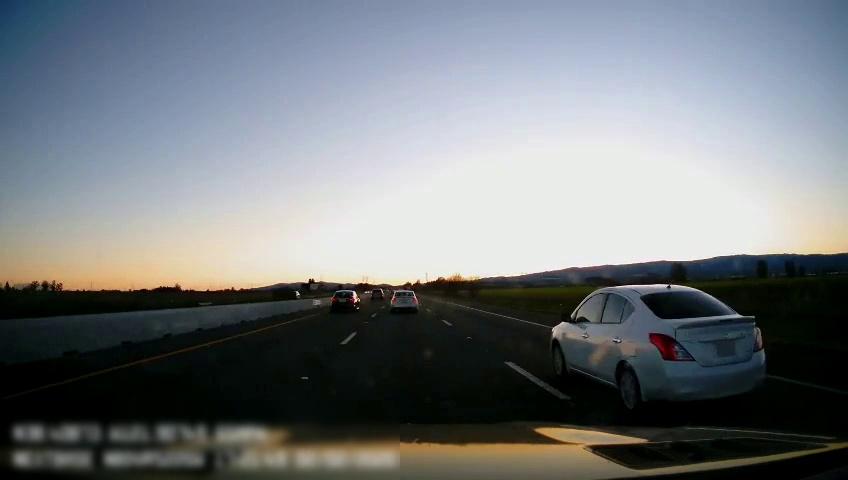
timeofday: Day
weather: Sunny
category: Drivable Space
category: Vehicles | Car
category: Vehicles | Car
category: Vehicles | SUV
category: Vehicles | Car
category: Lanes | Current Lane
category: Lanes | Current Lane
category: Lanes | Alternate Lane
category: Lanes | Alternate Lane